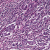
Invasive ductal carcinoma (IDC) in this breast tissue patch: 1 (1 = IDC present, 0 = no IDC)